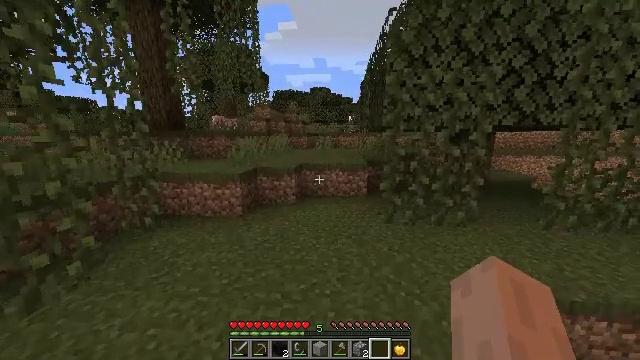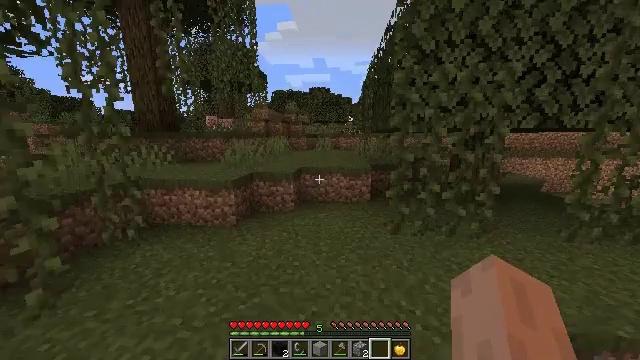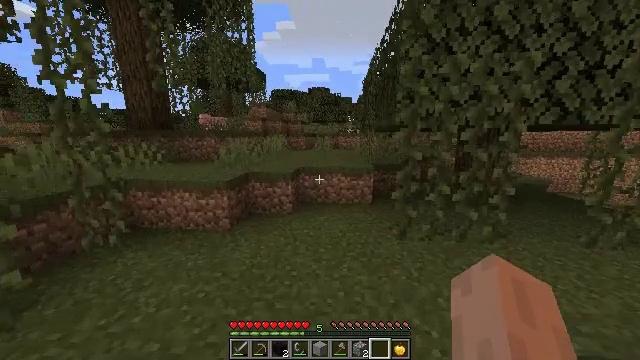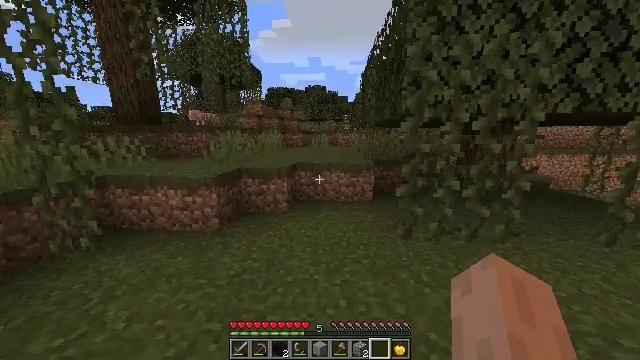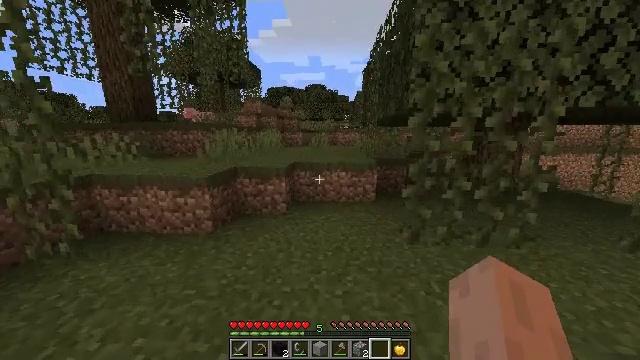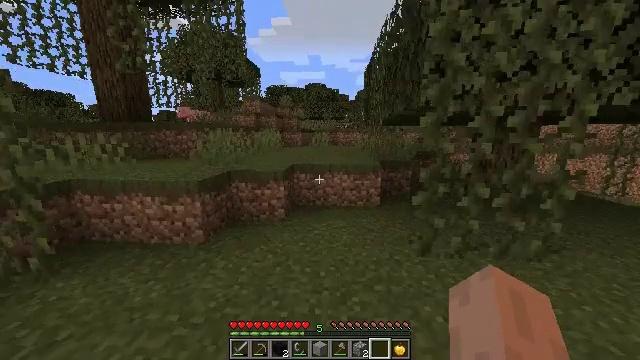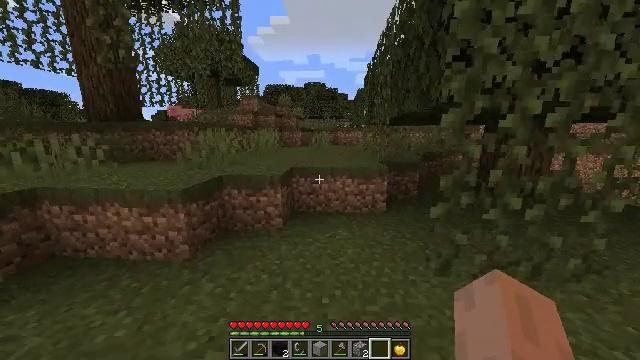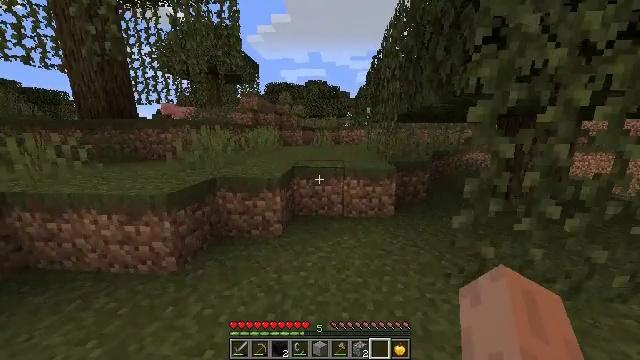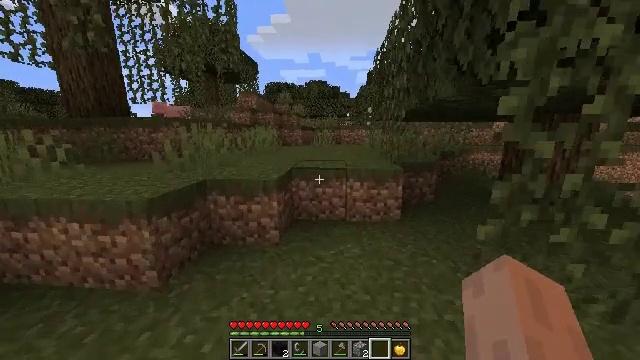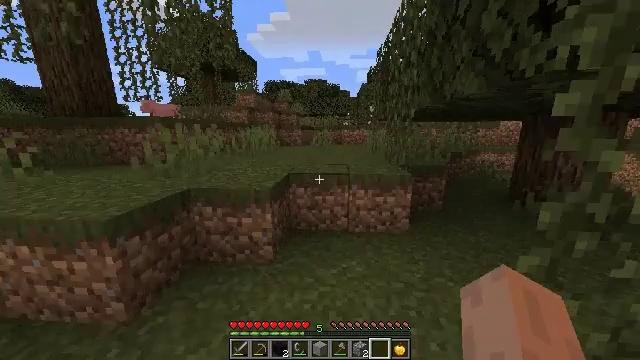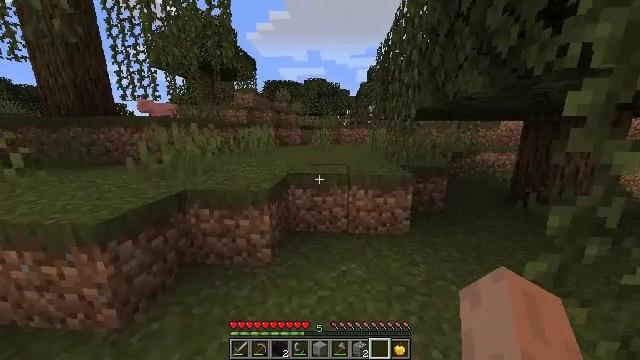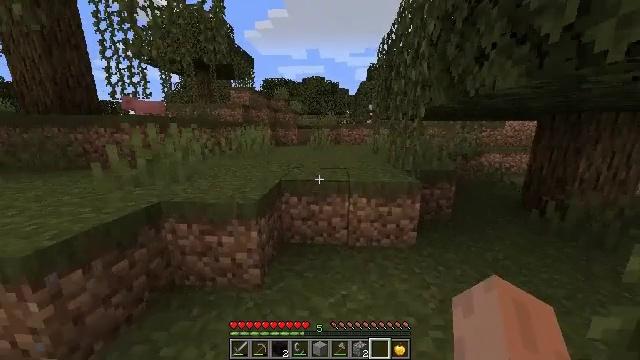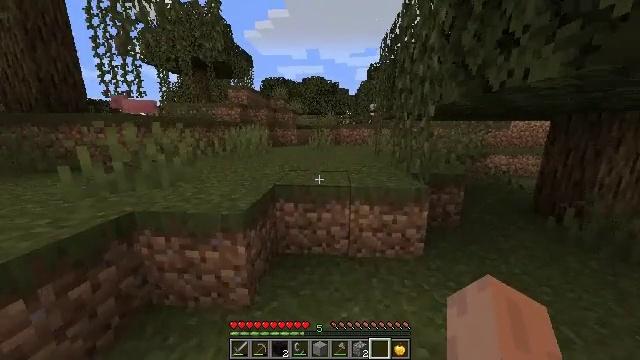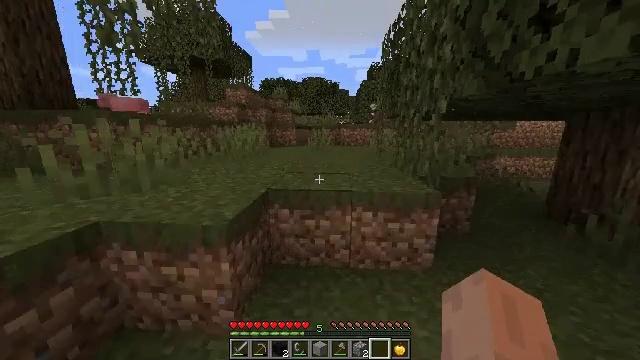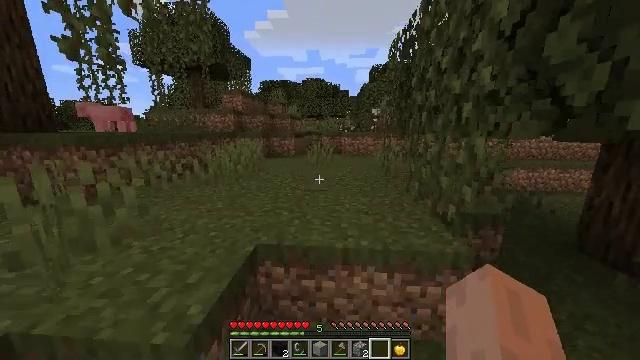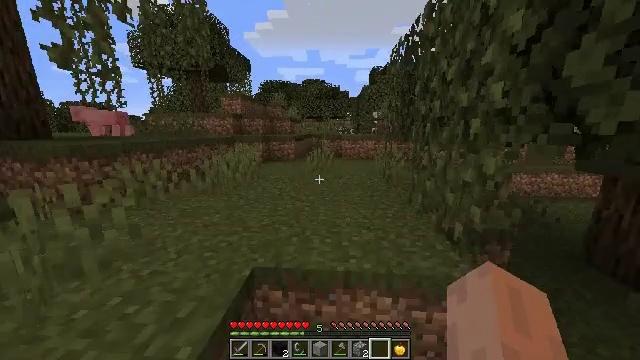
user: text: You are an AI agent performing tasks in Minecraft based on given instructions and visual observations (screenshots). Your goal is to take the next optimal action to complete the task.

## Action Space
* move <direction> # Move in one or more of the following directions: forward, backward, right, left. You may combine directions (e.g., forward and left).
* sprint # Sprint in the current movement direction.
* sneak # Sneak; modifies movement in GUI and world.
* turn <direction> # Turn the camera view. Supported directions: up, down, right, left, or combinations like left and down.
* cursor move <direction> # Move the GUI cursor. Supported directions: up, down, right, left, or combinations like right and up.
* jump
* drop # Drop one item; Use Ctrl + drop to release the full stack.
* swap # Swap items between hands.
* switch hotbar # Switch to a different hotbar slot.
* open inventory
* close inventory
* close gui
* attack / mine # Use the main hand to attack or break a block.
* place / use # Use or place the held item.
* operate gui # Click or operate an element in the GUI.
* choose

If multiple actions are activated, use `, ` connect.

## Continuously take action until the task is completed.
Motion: motion action
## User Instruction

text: Kill mobs.
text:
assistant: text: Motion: move forward, sprint, jump
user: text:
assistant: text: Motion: move forward, sprint, jump
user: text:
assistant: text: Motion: move forward, sprint, jump
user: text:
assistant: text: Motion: move forward, sprint
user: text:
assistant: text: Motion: move forward, sprint
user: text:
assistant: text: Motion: move forward, sprint
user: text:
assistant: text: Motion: move forward, sprint
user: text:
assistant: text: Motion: move forward, sprint
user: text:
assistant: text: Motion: move forward, sprint
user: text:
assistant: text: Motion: move forward, sprint
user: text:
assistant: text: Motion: move forward, sprint
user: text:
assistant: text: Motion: move forward, sprint
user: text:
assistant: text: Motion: move forward, sprint
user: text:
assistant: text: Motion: move forward, sprint, jump
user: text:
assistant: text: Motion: move forward, sprint, jump
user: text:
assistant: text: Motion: move forward, sprint, jump
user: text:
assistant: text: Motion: move forward, sprint, jump
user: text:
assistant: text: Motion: move forward, sprint, jump
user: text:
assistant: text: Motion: move forward, sprint, jump
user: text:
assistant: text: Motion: move forward, sprint, jump
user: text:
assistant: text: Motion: move forward, sprint, jump
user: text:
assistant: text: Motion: move forward, sprint, jump
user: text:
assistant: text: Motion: move forward, sprint, jump
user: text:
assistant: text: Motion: move forward, sprint, jump
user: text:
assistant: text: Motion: move forward, sprint, jump
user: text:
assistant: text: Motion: move forward, sprint, jump
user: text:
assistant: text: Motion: move forward, sprint, jump
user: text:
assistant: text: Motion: move forward, sprint, jump
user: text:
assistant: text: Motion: move forward, sprint, jump
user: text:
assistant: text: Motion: move forward, sprint, jump